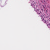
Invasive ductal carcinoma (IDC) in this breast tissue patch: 0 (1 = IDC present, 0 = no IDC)